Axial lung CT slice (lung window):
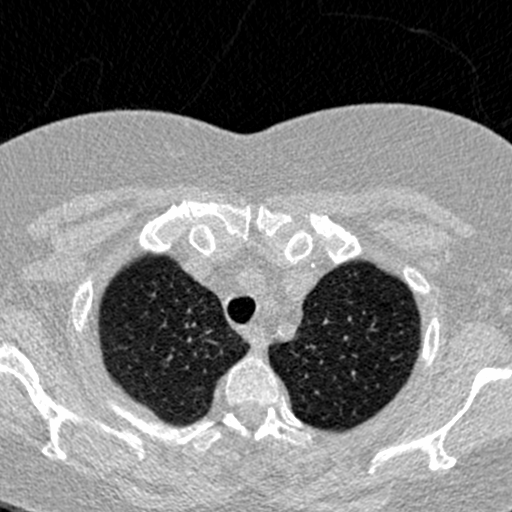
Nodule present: no